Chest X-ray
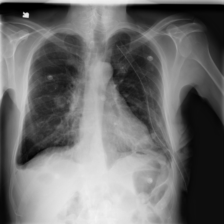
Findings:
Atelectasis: negative
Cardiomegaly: negative
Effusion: negative
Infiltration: negative
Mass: negative
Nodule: positive
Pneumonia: negative
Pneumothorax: positive
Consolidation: negative
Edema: negative
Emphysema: negative
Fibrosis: negative
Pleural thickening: negative
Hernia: negative